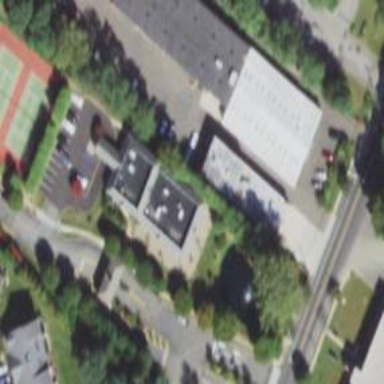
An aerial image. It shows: School.